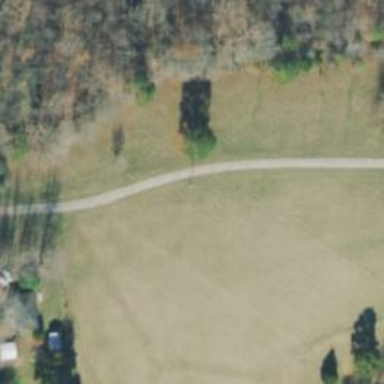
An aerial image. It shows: Driveway.